Question: I have a UIViewController which contains the base view. The view should differ based on the Model, such as load different subviews dependant on the type from a Book Model.
If the Book Model could be of type Paperback or Magazine, then should the current object be of type Magazine the current view should display a subscription box subview.
The subscription box subview contains various UIKit elements which require a controller (e.g. UITextfield, UITableView), the subscription box should only report back to the main controller with an abstracted and simplified results (such that the main controller shouldn't need to control the UITextField and UITableView directly), example of target-action could be 'didRequestSubscription:(SubscriptionRequest *)subscription' which 'SubscriptionRequest' contains their card details and subscription period taken from the input on UITextField and the selected row from UITableView.
Am I right in thinking that a controller can add a subview which itself has a controller? Would this be against the MVC design pattern?
I have attempted to visualise the possibility of this

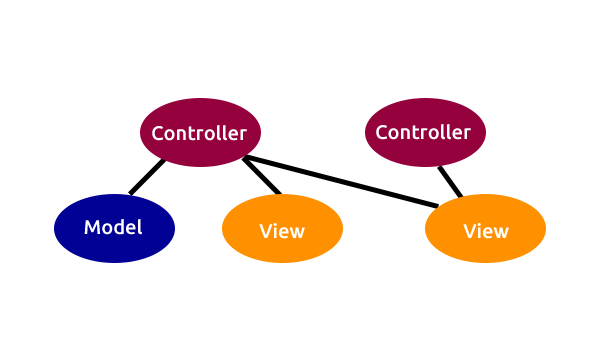
Answer: Yes. That is exactly what 'childViewControllers' is for. Any 'UIViewController' can act as the host to views it directly controls and views that are controlled by other 'UIViewController' instances.
From an MVC point of view, the idea is to separate the data from the control from the display. If the control and display are separated into multiple parts that's just (hopefully good) compartmentalisation.